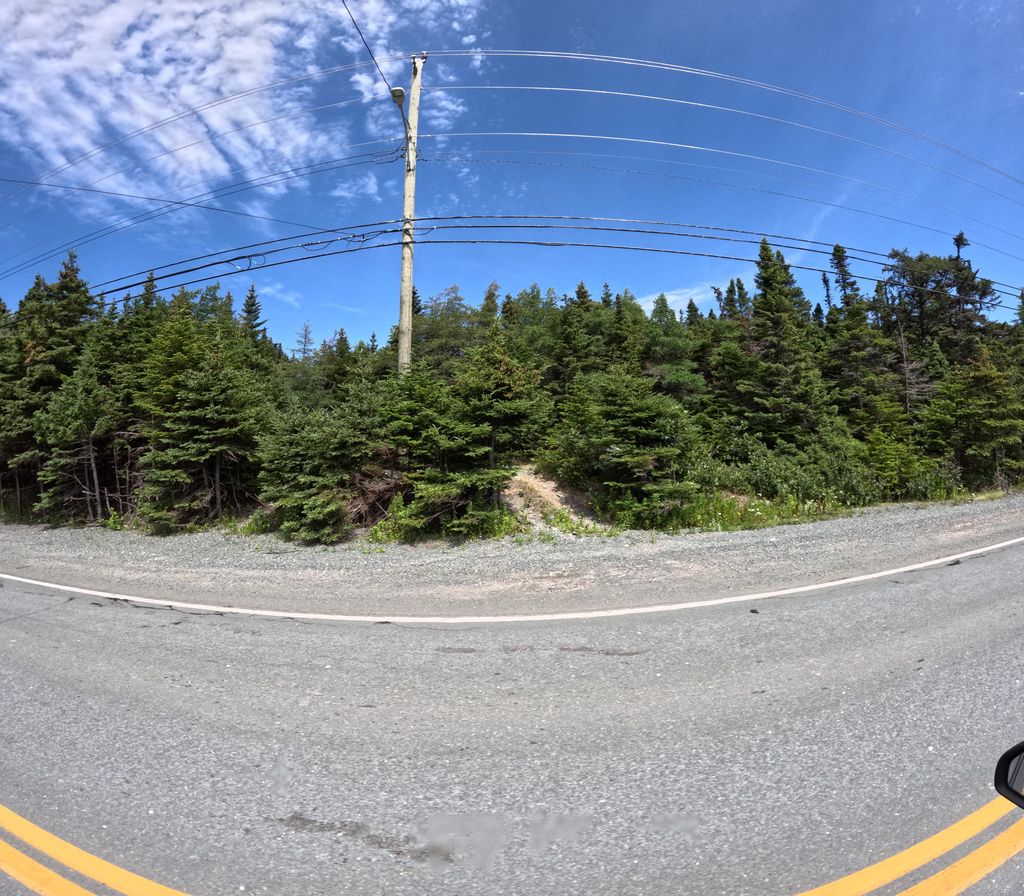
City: st_johns